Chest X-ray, PA view. Patient: 50 years old, sex M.
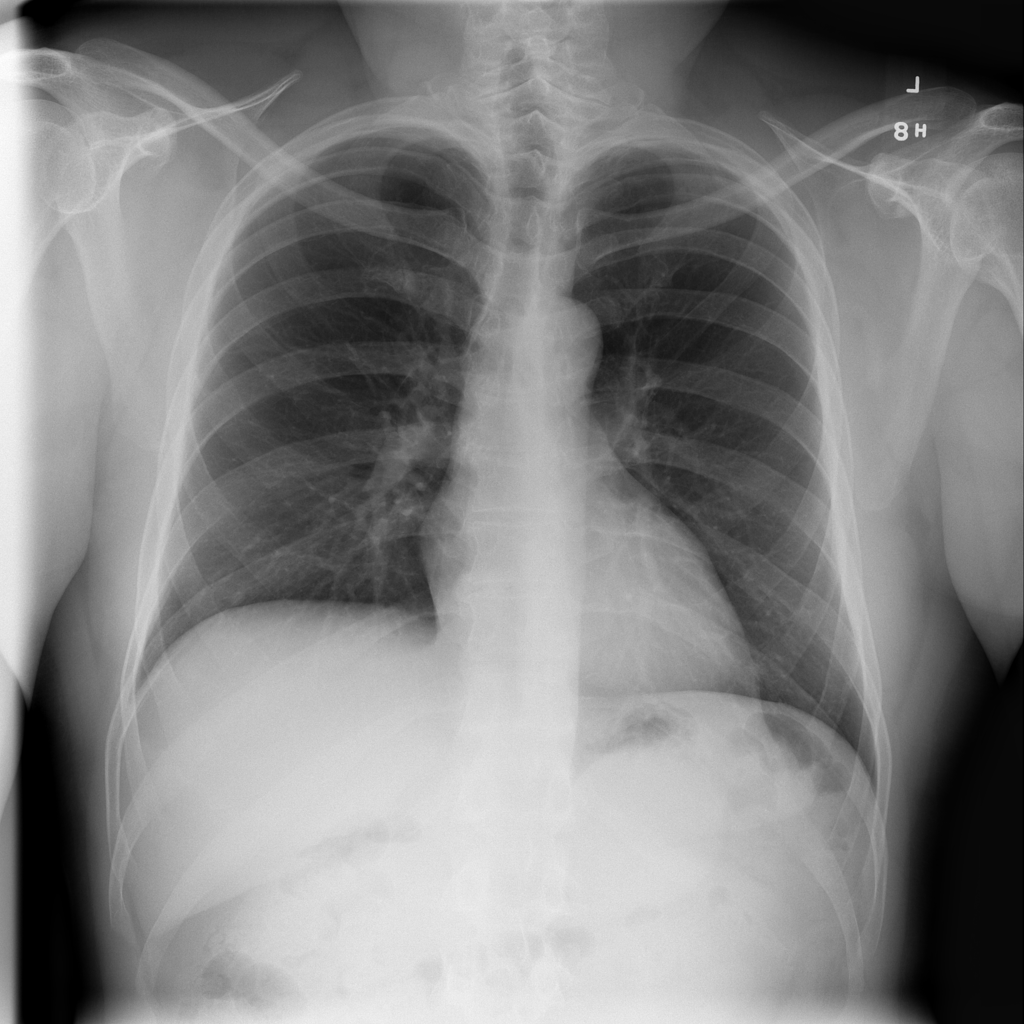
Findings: Nodule